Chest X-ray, PA view. Patient: 64 years old, sex M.
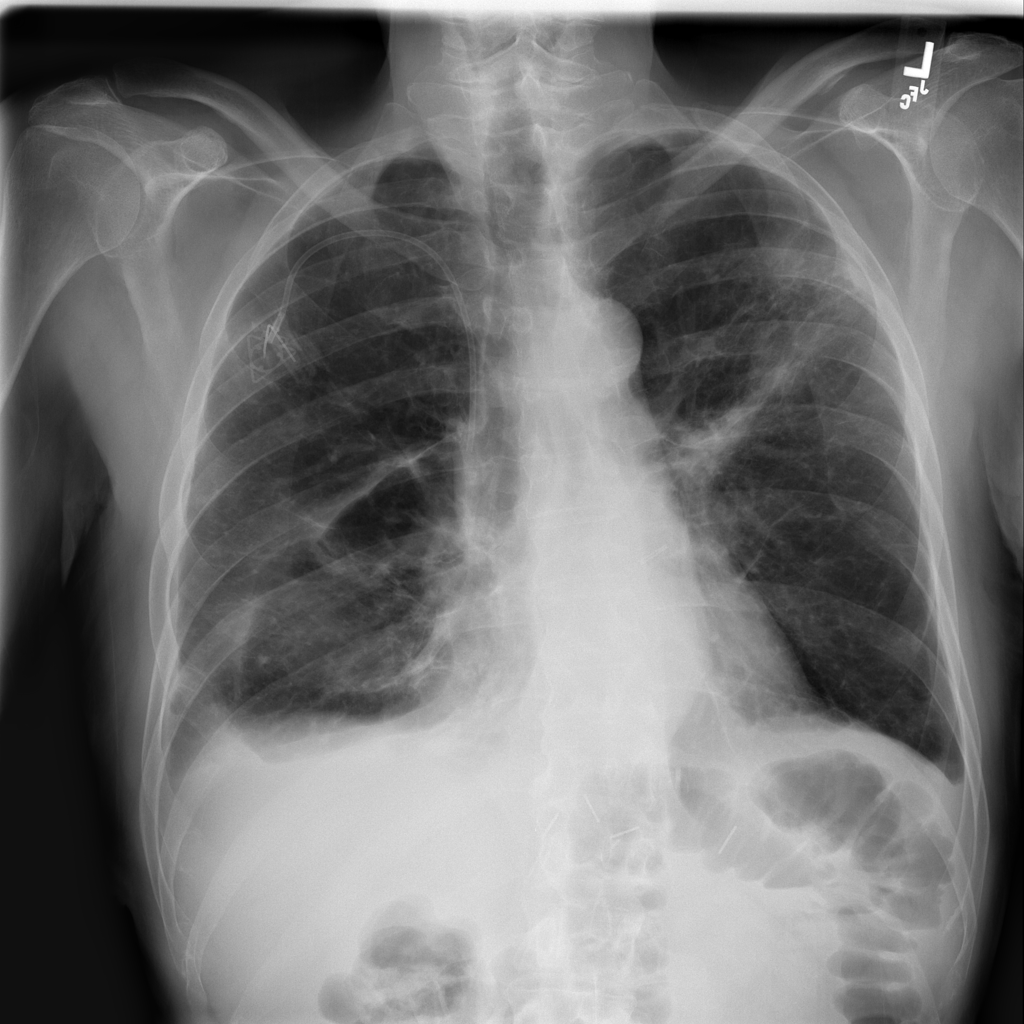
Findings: Effusion